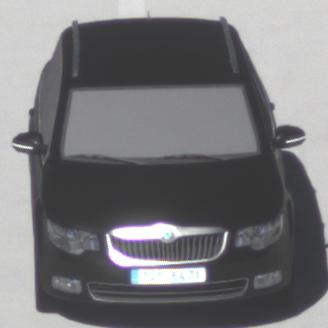
Make: Skoda
Model: Superb Combi 1.4 TSI
Detailed model: Superb (II) Combi
Model produced from: 2010/01
Model produced until: 2011/10
Doors: 5
Color: black
Road condition: dry road
Daytime: midday
Contrast: high contrast